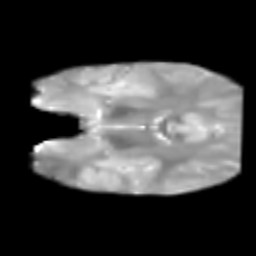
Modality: T2w
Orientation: coronal
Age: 6
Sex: male
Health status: healthy